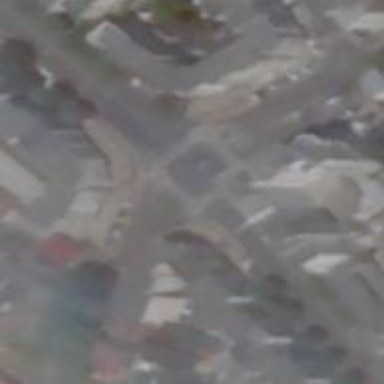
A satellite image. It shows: Marked road crossing.